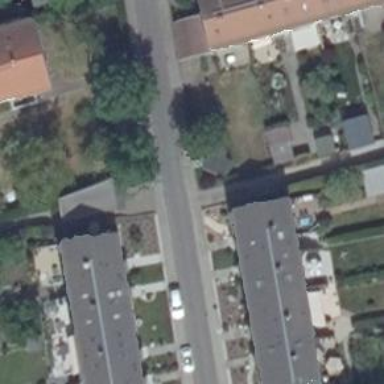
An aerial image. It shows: Residential road with asphalt surface. Both sides have sidewalks.